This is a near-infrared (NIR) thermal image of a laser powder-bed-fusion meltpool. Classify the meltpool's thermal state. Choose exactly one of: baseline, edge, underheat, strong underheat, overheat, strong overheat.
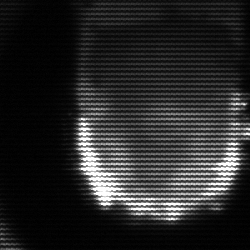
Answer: baseline